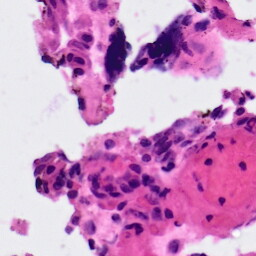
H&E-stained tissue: Ovarian